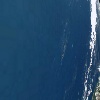
Label: water